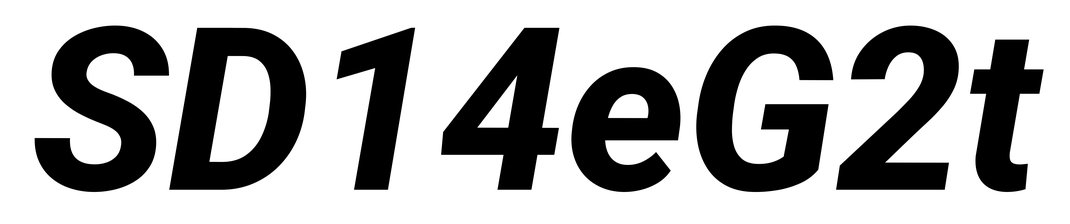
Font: Roboto-Italic_ExtraBold_Italic